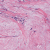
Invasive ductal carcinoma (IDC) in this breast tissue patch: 1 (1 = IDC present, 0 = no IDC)